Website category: sports
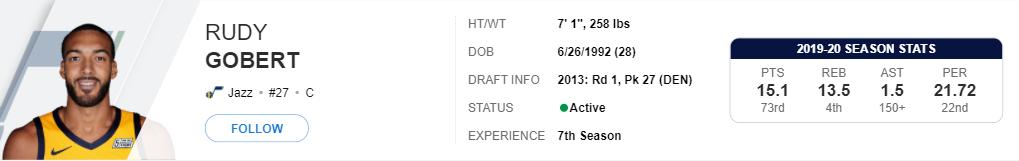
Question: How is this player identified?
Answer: Rudy Gobert

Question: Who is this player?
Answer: Rudy Gobert

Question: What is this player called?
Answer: Rudy Gobert

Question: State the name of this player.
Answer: Rudy Gobert

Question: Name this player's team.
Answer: Jazz

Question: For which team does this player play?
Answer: Jazz

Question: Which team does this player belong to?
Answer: Jazz

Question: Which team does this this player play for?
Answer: Jazz

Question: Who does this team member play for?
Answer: Jazz

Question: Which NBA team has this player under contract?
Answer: Jazz

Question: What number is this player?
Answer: #27

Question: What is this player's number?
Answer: #27

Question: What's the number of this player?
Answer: #27

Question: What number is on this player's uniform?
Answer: #27

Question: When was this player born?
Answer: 6/26/1992

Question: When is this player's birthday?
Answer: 6/26/1992

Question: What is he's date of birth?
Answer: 6/26/1992

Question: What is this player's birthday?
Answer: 6/26/1992

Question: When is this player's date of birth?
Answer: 6/26/1992

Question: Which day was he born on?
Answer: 6/26/1992

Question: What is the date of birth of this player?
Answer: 6/26/1992

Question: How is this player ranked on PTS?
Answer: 15.1

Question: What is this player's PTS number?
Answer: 15.1

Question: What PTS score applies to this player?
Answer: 15.1

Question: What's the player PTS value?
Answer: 15.1

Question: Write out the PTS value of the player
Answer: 15.1

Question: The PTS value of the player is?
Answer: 15.1

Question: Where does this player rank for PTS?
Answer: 73rd

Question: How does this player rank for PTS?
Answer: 73rd

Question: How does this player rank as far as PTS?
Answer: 73rd

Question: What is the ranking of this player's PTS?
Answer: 73rd

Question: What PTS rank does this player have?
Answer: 73rd

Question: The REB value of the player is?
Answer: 13.5

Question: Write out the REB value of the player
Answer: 13.5

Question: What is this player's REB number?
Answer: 13.5

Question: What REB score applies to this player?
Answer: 13.5

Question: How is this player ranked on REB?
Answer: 13.5

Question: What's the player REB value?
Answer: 13.5

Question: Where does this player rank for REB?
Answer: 4th

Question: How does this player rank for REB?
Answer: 4th

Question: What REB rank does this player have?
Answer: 4th

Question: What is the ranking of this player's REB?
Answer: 4th

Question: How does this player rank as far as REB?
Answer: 4th

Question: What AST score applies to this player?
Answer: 1.5

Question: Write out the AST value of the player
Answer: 1.5

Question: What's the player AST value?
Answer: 1.5

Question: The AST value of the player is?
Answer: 1.5

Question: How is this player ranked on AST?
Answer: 1.5

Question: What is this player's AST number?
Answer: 1.5

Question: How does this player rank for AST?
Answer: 150+

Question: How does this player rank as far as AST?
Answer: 150+

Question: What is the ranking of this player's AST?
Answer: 150+

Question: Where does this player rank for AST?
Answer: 150+

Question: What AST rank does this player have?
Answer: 150+

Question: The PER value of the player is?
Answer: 21.72

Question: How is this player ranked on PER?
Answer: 21.72

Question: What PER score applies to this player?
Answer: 21.72

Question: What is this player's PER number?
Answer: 21.72

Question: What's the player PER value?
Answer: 21.72

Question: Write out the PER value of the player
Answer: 21.72

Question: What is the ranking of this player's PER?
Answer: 22nd

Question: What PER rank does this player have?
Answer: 22nd

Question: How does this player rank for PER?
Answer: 22nd

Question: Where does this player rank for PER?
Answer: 22nd